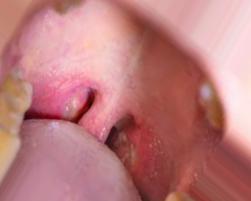
Condition: Mouth Ulcer